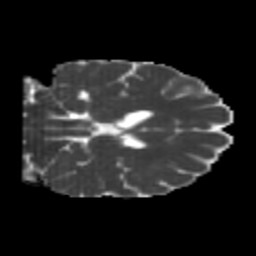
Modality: MD
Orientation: coronal
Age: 24
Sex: male
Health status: healthy
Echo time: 0.074 s